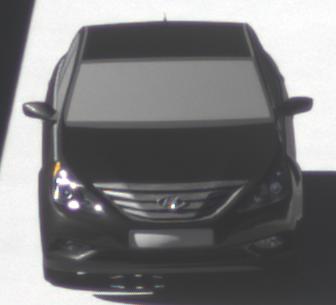
Make: Hyundai
Model: Sonata
Detailed model: Gen. 6 YF
Model produced from: 2009
Model produced until: 2016
Doors: 4
Color: black
Road condition: dry road
Daytime: morning or afternoon
Contrast: high contrast